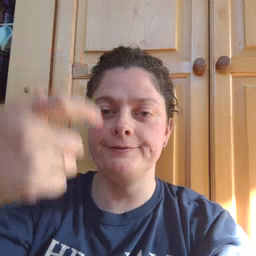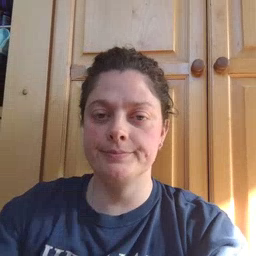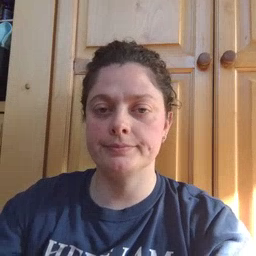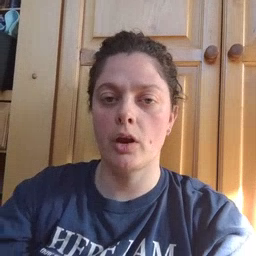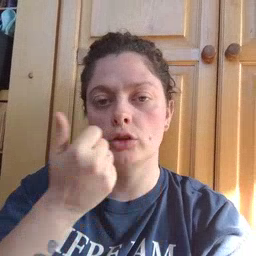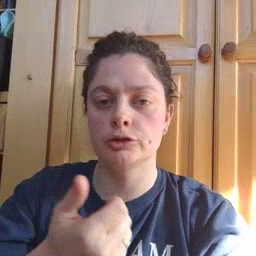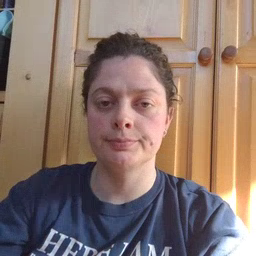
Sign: another